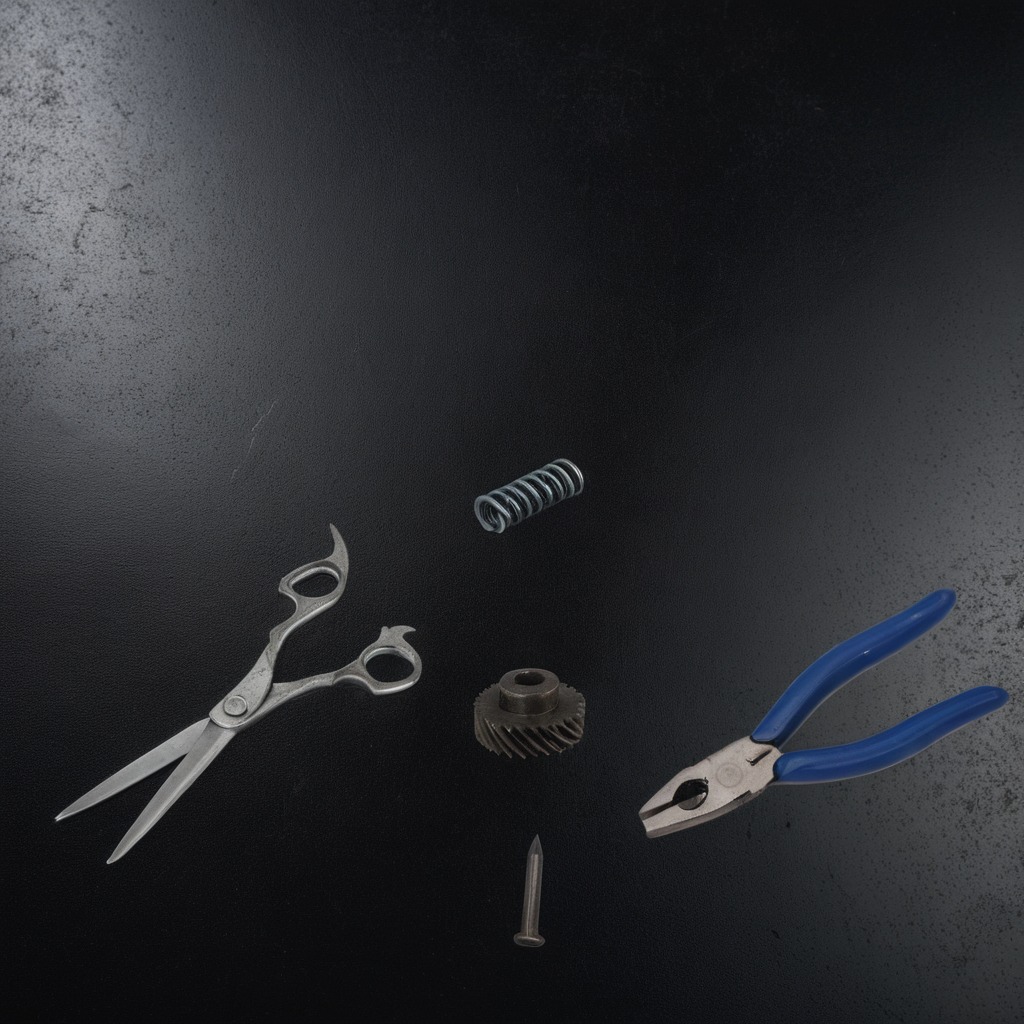
A steel gear with teeth, an iron nail, pliers, a coiled metal spring, and a pair of scissors are lying on the clean granite tabletop.